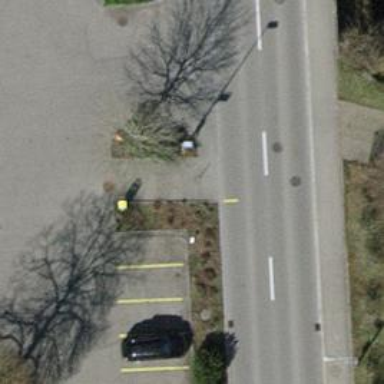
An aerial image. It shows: Bus stop with platform for public transport.